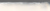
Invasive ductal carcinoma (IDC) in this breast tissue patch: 0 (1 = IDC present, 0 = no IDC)